Field crop: tomato
Growth stage: 1
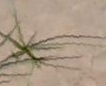
Species: cyperus